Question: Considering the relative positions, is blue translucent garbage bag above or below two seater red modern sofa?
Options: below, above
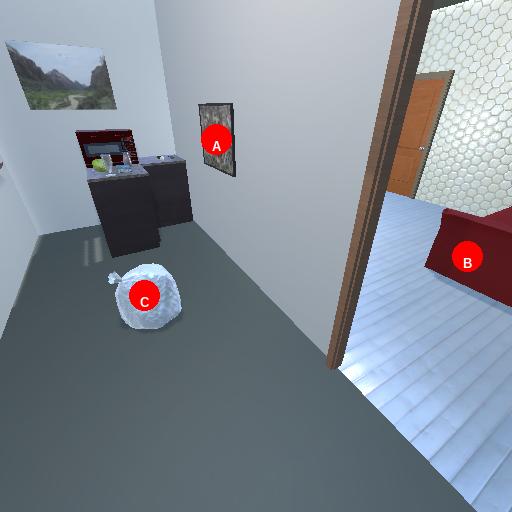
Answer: below